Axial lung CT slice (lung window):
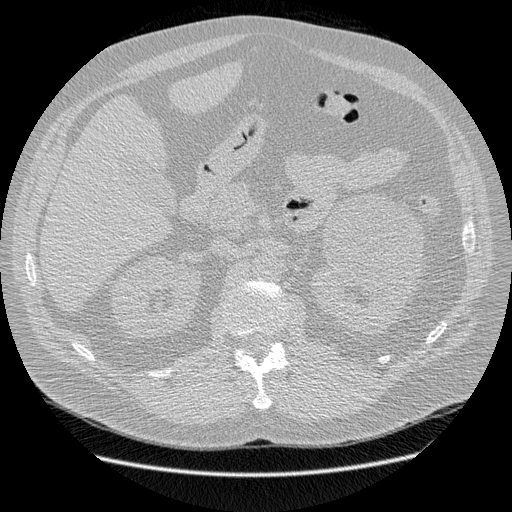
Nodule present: no